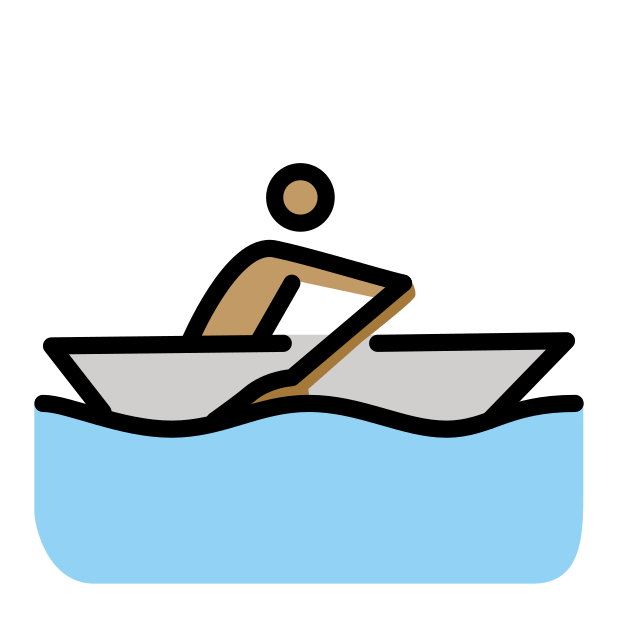
person rowing boat: medium skin tone